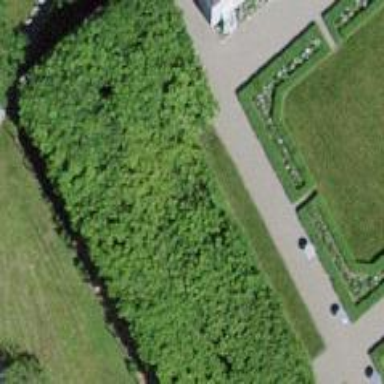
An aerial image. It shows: Hedge acting as barrier.